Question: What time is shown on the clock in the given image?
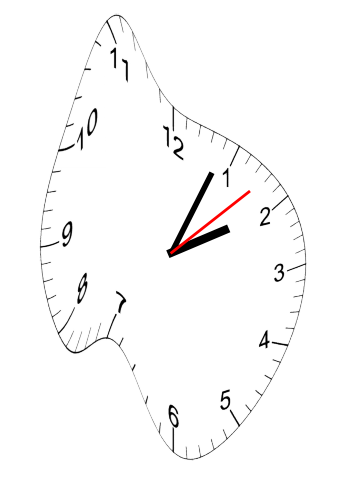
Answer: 02:04:08